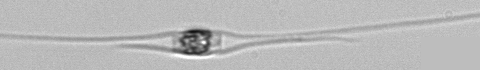
Label: Chaetoceros_danicus